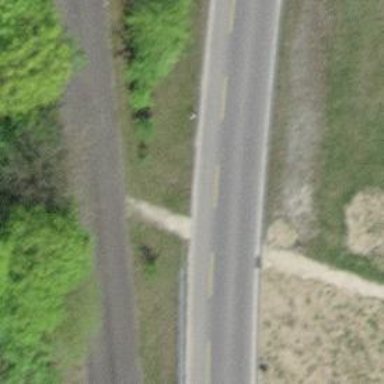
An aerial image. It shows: Unmarked road crossing.